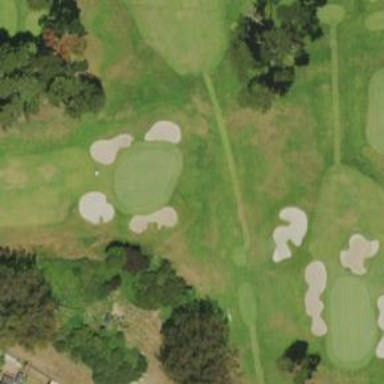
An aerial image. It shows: Golf hole.